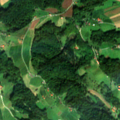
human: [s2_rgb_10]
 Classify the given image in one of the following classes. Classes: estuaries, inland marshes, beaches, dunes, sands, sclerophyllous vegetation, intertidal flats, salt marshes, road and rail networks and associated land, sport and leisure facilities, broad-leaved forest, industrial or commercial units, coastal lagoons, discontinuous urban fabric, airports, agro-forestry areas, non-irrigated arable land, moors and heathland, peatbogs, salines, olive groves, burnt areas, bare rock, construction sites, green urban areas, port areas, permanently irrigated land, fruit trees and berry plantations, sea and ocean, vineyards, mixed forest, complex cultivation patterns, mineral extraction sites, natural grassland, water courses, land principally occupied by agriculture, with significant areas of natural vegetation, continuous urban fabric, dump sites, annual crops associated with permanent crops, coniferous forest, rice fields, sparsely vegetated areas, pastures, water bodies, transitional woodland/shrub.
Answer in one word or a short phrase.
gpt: vineyards, pastures, land principally occupied by agriculture, with significant areas of natural vegetation, broad-leaved forest